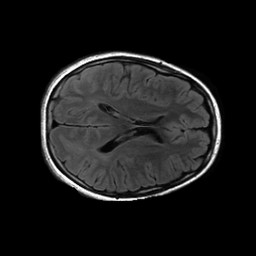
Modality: FLAIR
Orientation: axial
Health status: ill
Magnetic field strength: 3 T